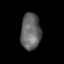
Tissue: lung
Cell type: Endothelial cells
Senescence score: 0.5955
Nuclear area (px): 708
Mean DAPI intensity: 101.301